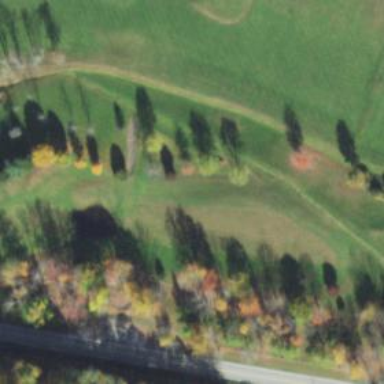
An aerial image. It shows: View of golf hole.